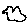
Label: bird